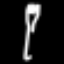
Label: fork